Interaction volume radius: 10 \u00c5
Interaction volume height: 25 \u00c5
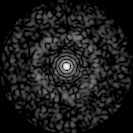
Disorder parameter: 0.8398